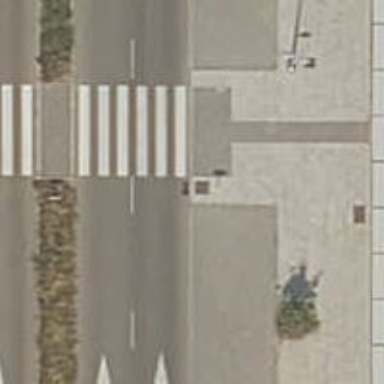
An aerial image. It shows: Uncontrolled crossing on the road.